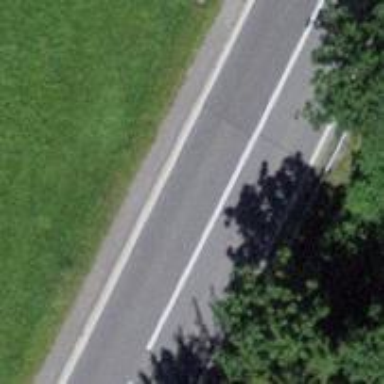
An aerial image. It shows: Secondary road with grass sidewalk on the left.